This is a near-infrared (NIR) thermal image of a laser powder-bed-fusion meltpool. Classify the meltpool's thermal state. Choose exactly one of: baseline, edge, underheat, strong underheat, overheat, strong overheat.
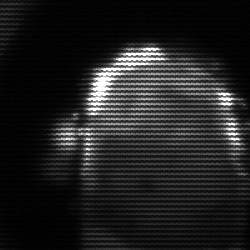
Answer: baseline